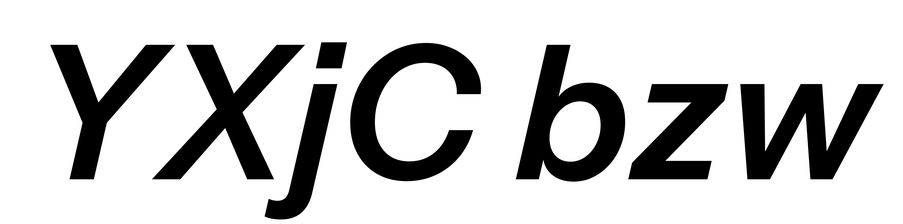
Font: InstrumentSans-Italic_SemiBold_Italic